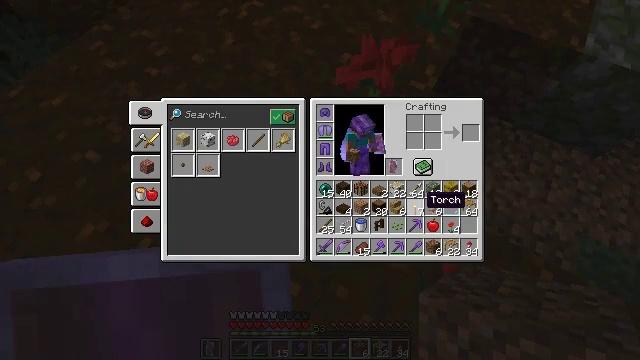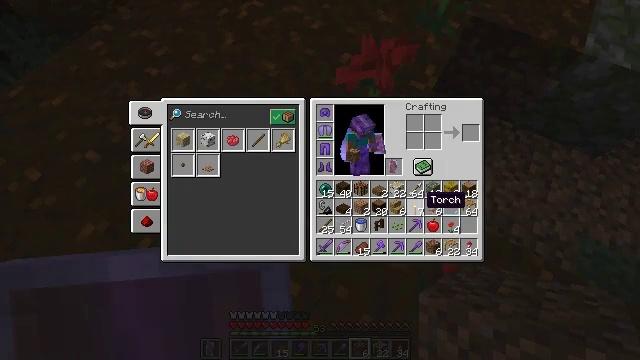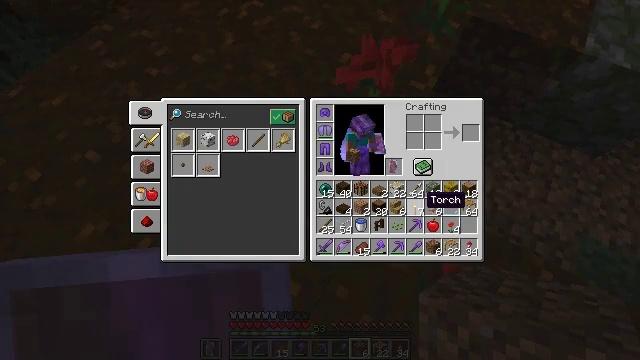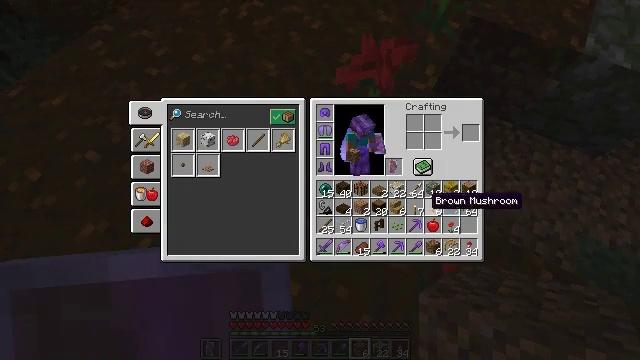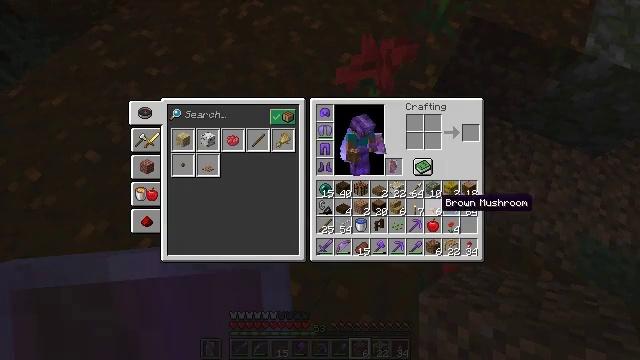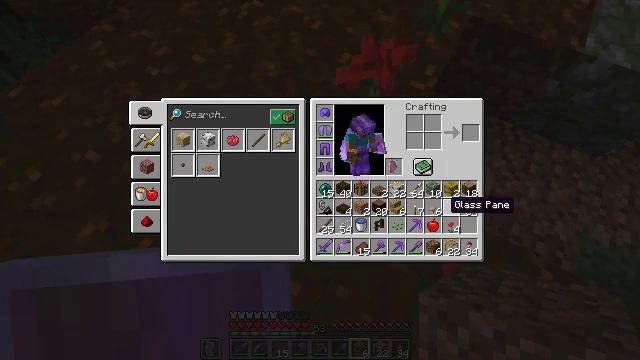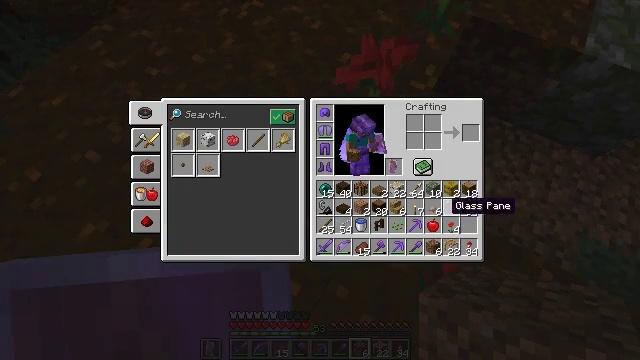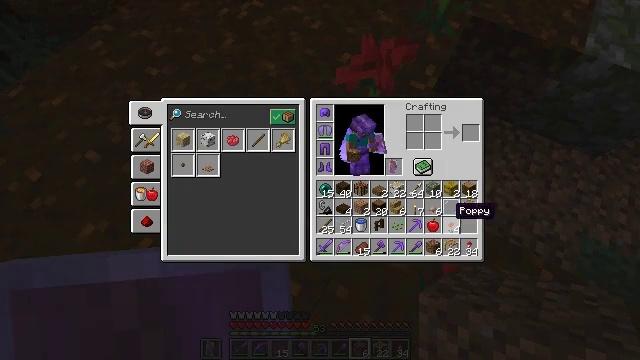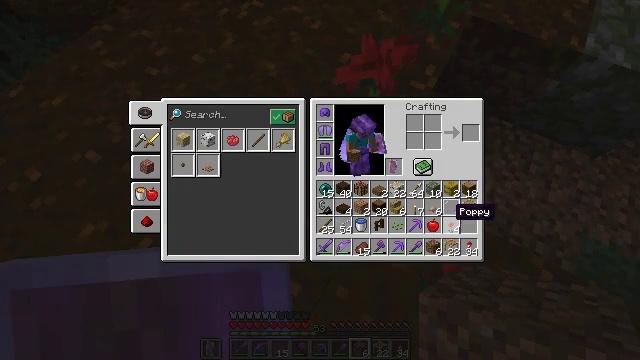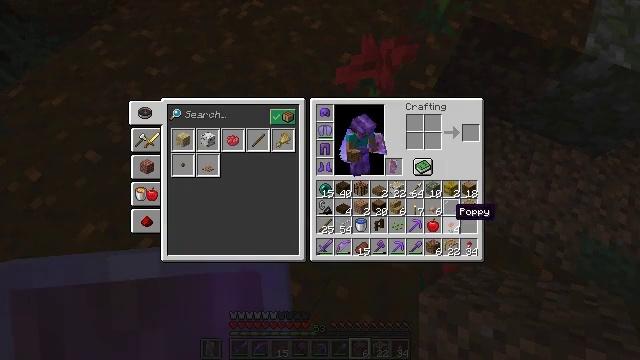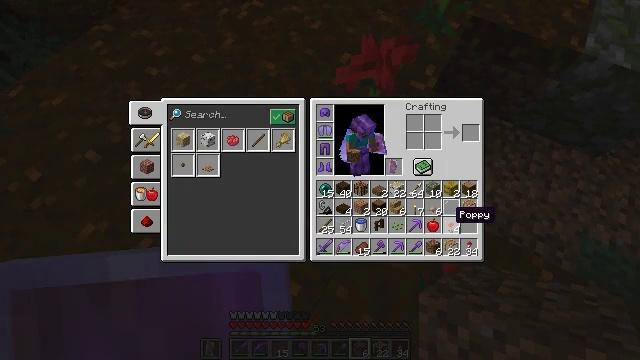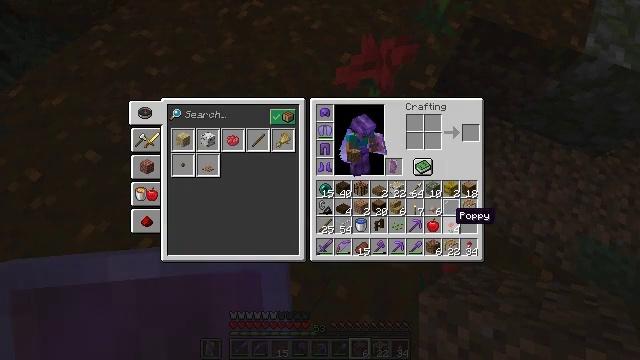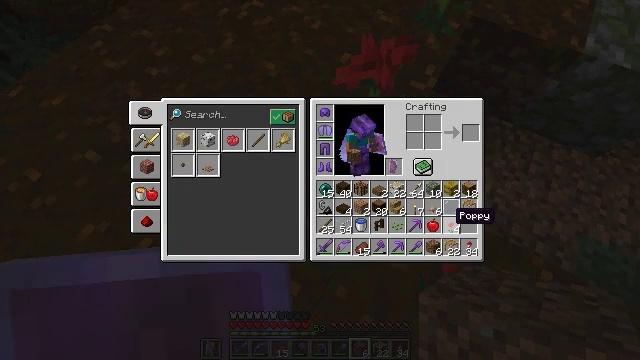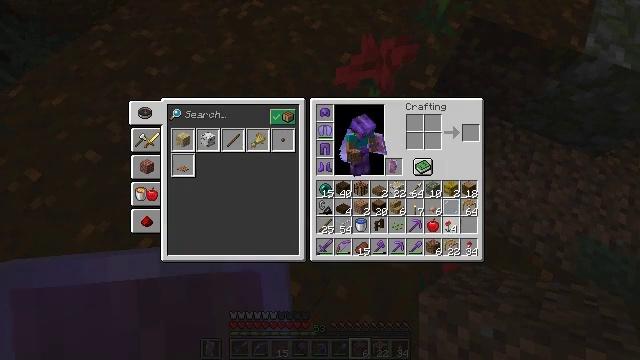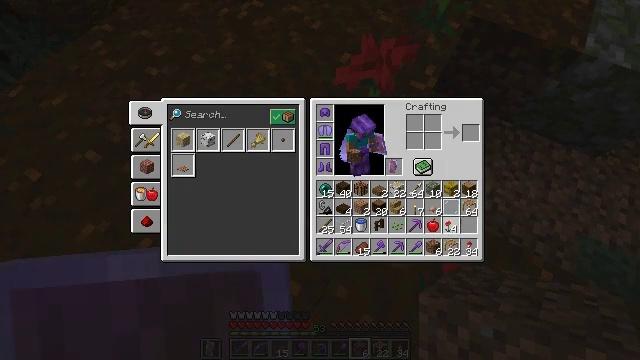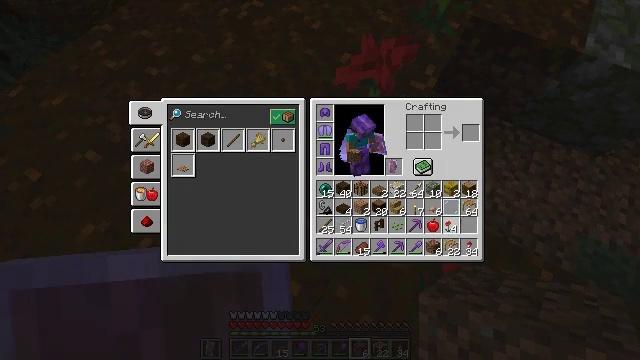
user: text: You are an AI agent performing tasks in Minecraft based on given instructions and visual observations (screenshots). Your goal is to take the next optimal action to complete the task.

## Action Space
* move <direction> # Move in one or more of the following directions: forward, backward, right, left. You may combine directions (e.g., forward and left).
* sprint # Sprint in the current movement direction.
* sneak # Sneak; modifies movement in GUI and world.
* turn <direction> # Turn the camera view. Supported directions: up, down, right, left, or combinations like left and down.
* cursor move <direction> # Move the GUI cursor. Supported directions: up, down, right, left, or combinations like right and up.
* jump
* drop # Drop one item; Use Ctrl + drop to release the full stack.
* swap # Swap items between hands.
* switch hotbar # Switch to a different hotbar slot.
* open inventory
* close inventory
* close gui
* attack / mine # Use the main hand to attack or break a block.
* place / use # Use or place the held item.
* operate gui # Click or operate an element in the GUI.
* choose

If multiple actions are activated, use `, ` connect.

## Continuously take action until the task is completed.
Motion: motion action
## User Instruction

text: Mine the glass pane carefully.
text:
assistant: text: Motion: no_op
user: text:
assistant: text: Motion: no_op
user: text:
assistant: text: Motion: no_op
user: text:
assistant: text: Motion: turn right
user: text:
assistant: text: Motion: turn right
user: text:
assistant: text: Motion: no_op
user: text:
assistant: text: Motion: no_op
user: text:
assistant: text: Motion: no_op
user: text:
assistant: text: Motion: no_op
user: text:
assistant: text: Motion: no_op
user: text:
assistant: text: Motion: no_op
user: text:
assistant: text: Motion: no_op
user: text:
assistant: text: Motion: attack / mine
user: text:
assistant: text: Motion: attack / mine
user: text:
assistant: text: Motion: attack / mine
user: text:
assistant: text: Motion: turn down
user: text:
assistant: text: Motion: turn down
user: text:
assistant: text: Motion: turn down
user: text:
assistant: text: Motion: no_op
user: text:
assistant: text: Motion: no_op
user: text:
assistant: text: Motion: no_op
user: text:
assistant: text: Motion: no_op
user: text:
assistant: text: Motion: no_op
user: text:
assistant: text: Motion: attack / mine
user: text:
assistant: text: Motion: attack / mine
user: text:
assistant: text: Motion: attack / mine
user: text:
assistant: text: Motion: no_op
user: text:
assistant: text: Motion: no_op
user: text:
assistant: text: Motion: no_op
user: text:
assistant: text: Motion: no_op